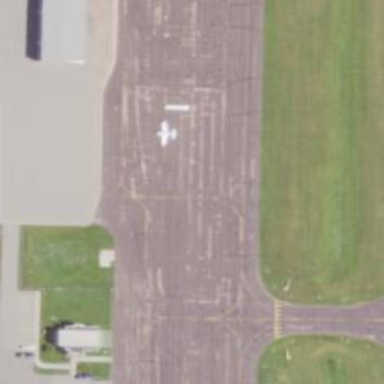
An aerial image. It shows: View of taxiway at the airport.